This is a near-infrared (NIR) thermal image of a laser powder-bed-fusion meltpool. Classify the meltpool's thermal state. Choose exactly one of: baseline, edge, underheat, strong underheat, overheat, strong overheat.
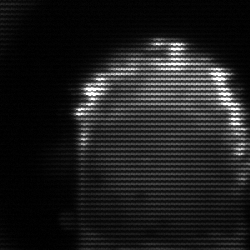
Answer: baseline